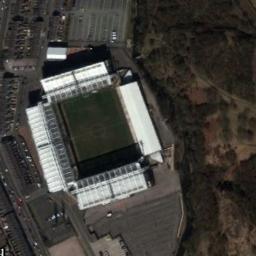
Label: stadium